Question: Here is my code to check whether environment variable is defined or not
'''
namespace ConsoleApplication6
{
class Program
{
static void Main(string[] args)
{
if(Environment.GetEnvironmentVariable("qwert")==null)
Console.WriteLine(Environment.GetEnvironmentVariable("qwert"));
Console.WriteLine("hello");
}
}
}
'''
But the problem is if I set my environment variable value as null it is executing the if statement. What is the workaround for this? The code should work for both the conditions any variable value is set or it is set as null.

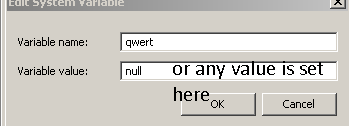
Answer: Your code should be
'''
if(!String.IsNullOrEmpty(Environment.GetEnvironmentVariable("qwert")))
Console.WriteLine(Environment.GetEnvironmentVariable("qwert"));
Console.WriteLine("hello");
'''